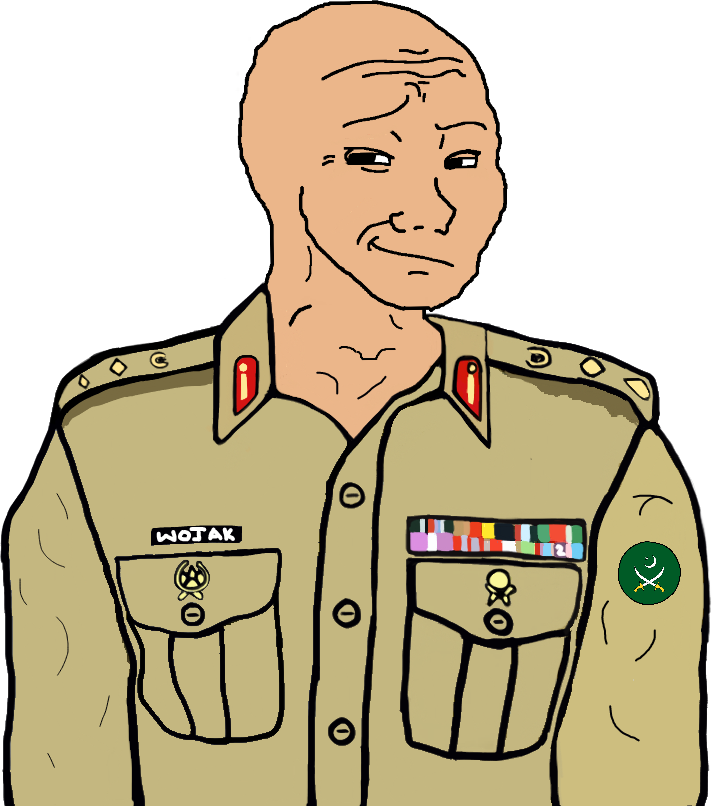
Label: 5_Smugjak